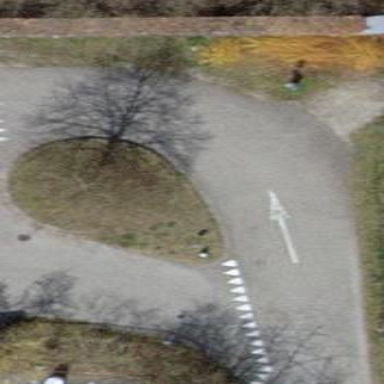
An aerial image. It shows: Grassy traffic calming island.